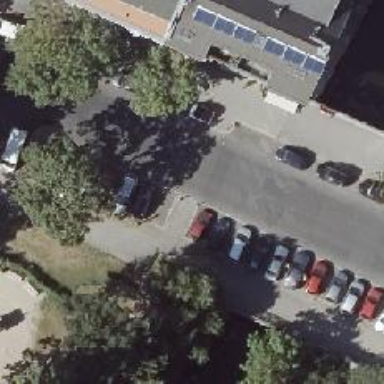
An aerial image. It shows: Unmarked crossing on asphalt footway.